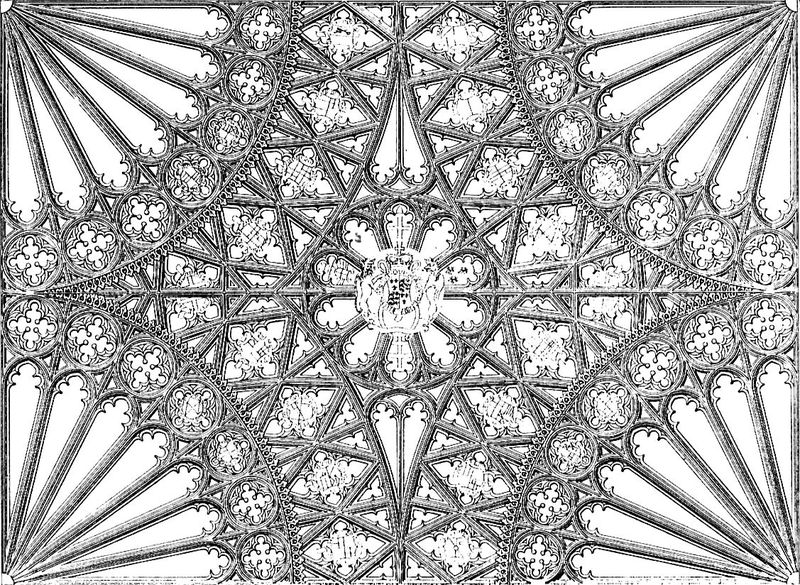
Titel: Kapelle St. Georg, Bekshire/Windsor
Standort: Berkshire, Windsor (EU - GB)
Schlagwörter: blumen, fenster, glas, licht, schwarz, skizze, symbol, weiss, fächer, muster, ornament, kirche, decke, gotik, formen, dekoration, kronleuchter, kreise, wappen, tropfen